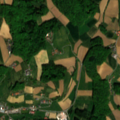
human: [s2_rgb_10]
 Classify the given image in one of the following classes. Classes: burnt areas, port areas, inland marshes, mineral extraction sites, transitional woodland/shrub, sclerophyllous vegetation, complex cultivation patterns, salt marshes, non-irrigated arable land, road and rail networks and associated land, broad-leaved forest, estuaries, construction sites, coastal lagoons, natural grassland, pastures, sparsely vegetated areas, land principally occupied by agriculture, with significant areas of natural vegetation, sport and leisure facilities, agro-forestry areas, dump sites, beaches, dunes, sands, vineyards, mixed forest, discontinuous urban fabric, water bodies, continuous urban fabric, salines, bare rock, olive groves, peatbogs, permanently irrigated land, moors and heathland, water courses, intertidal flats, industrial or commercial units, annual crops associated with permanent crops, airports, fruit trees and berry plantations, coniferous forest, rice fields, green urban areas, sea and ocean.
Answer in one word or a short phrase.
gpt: non-irrigated arable land, complex cultivation patterns, broad-leaved forest